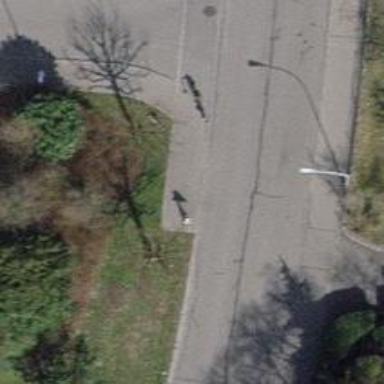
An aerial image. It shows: Kerb barrier.